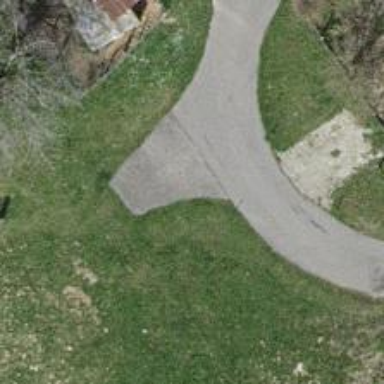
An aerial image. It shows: Driveway with grade 1 track surface.